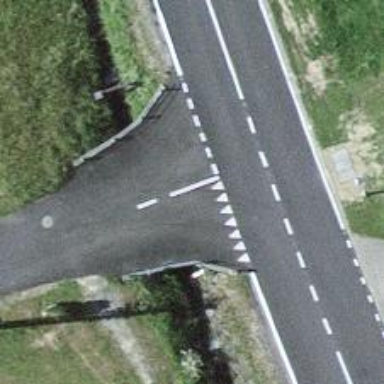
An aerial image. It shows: Road with "give way" sign.